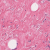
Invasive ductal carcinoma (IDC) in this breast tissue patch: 0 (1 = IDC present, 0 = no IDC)